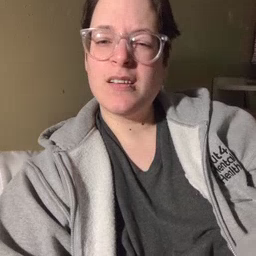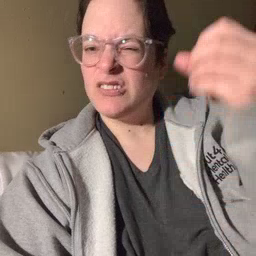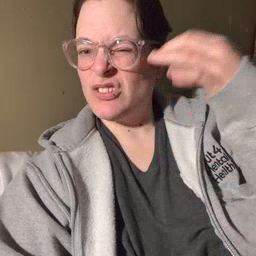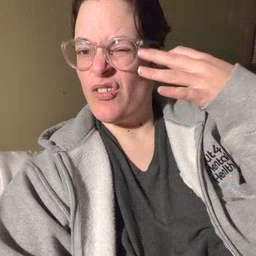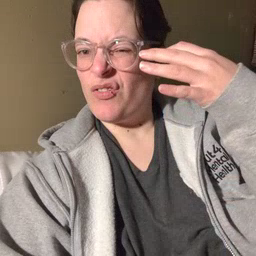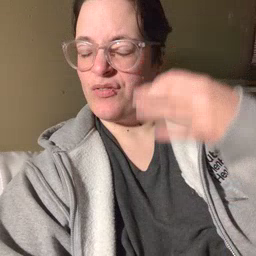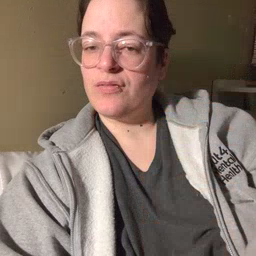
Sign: shower